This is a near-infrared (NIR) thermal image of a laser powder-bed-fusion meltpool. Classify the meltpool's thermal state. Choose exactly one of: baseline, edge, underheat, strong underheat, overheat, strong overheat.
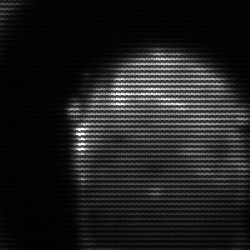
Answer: edge